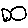
Label: fish